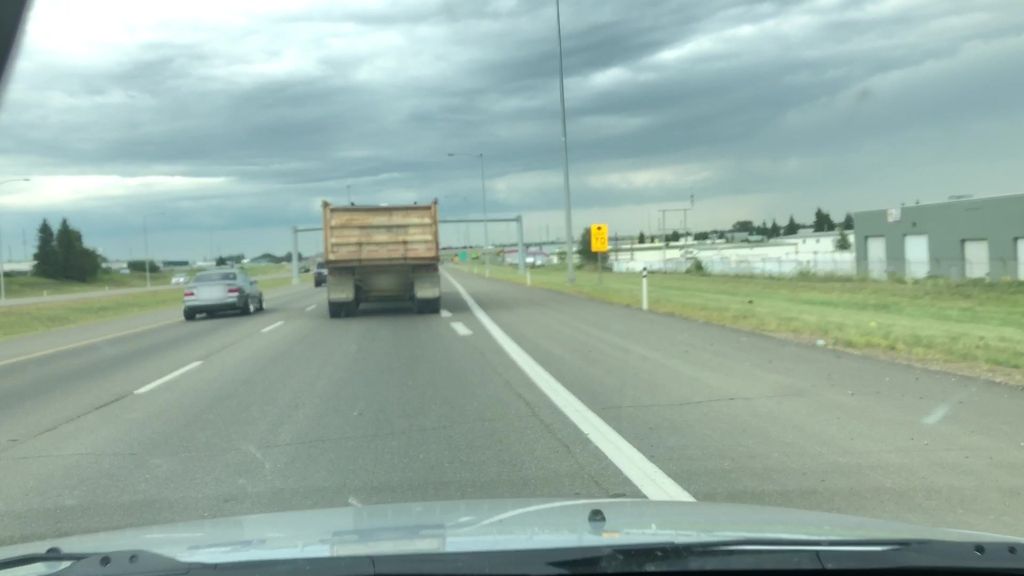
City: edmonton